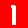
Digit: 1